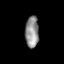
Tissue: prostate
Cell type: T cells
Senescence score: 0.729
Nuclear area (px): 414
Mean DAPI intensity: 144.181